Question: I'm using the jQuery <URL> plugin. I want the content of the qtip to be an image, loaded dynamically.
The url I'm using works. If I go to the url, I see an image.
However, the qtip shows something... weird. Here is the result:

Any ideas why this would happen?
---
Edit
This is the entire Response Header (via Chrome inspector):
'''
Access-Control-Allow-Credentials:true
Access-Control-Allow-Methods:POST, GET, OPTIONS
Access-Control-Allow-Origin:*
Access-Control-Max-Age:<PHONE>
Cache-Control:no-store, no-cache, must-revalidate, post-check=0, pre-check=0
Connection:keep-alive
Content-Length:5690
Content-Type:image/gif; charset=binary
Date:Thu, 09 Sep 2010 17:35:48 GMT
Expires:Thu, 19 Nov 1981 08:52:00 GMT
Keep-Alive:timeout=2
Last-Modified:Thu, 09 Sep 2010 17:35:48 GMT
Pragma:no-cache
Server:nginx/0.8.31
X-Powered-By:PHP/5.2.11
'''
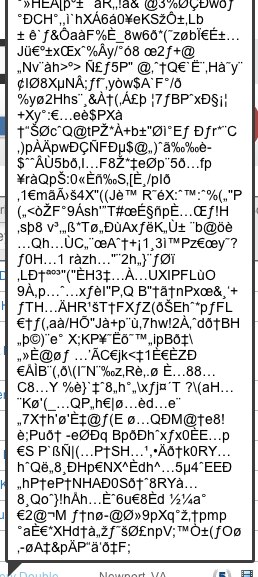
Answer: You probably need to point the qTip plugin to an url that will return an html fragment containing a link to the image and not directly to the image. The fragment might look like this:
'''
<div>
<img src="/images/someimage.jpg" alt="" />
</div>
'''
I don't think that qTip supports fetching images directly. Think of it: an AJAX request is sent and if the server returns a binary array representing the image using javascript this binary array cannot be shown (unless you use the <URL>.